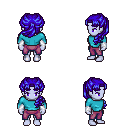
a pixel art fantasy rpg character, female body template, dark elf, purple skin, teal long-sleeve shirt, magenta pants, blue princess hairstyle, white cloth bracers, four views (front, back, left, right), 2x2 character sprite sheet, small pixel art, hard edges, no anti-aliasing